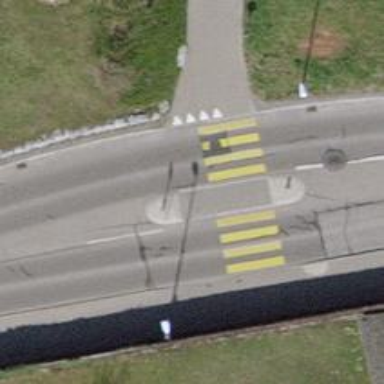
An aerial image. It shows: Uncontrolled zebra crossing with pedestrian island.